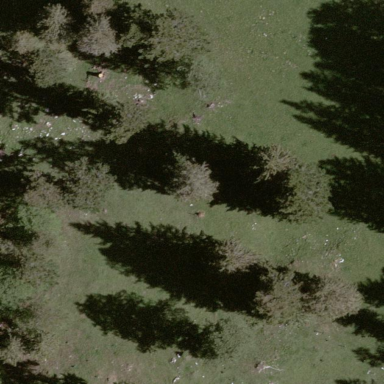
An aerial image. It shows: Forest area.